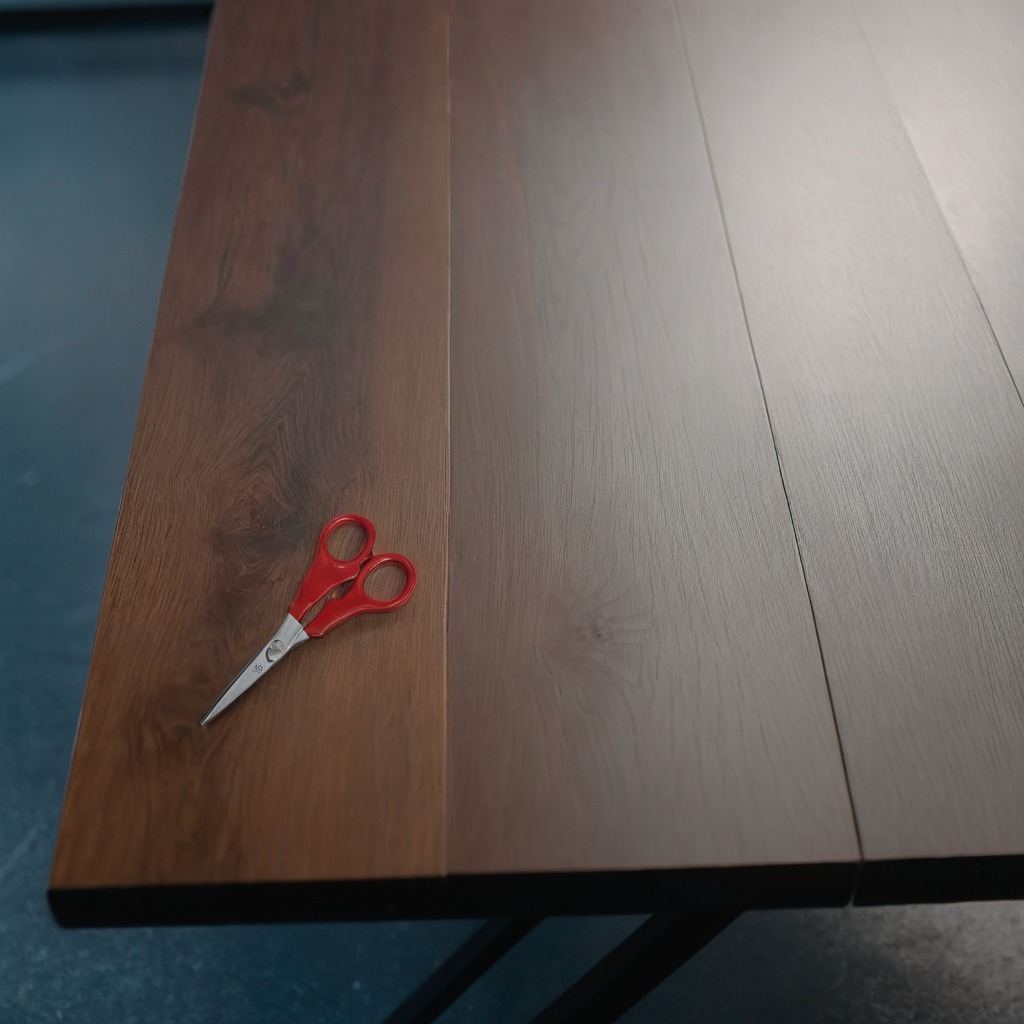
A scissor lies on the table with faint burn marks in a small garage at twilight.